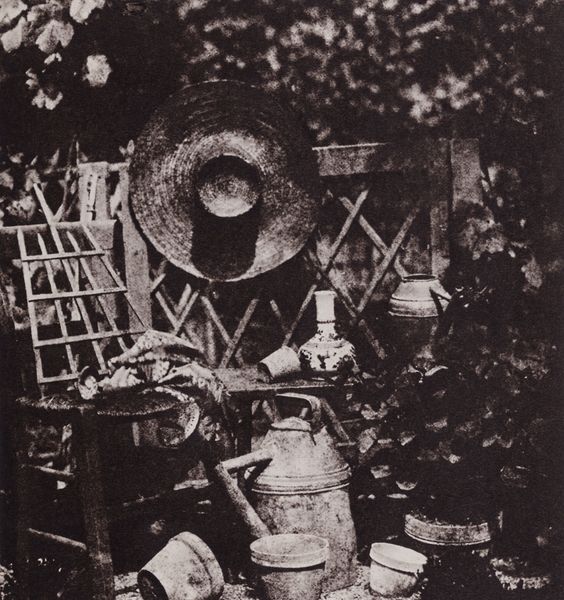
Titel: Stilleben mit Gartengerät und Strohhut
Künstler: Hippolyte Bayard
Schlagwörter: baum, blätter, dunkel, laub, schatten, weiß, bäume, ausschnitt, blumen, braun, grau, holz, hut, licht, schwarz, stuhl, tür, blüten, park, tuch, zaun, alt, wand, holzstuhl, erde, natur, strauch, busch, büsche, gatter, gitter, sonne, sträucher, boden, kelch, blatt, pflanze, pflanzen, wald, schuppen, garten, kanne, keramik, krug, ranken, stilleben, stillleben, ton, vase, beine, blumentopf, kübel, topf, sommer, blumenvase, lehne, studie, farbe, hecke, tag, bank, hocker, schemel, sepia, chair, columns, hat, white, bench, black, dark, gray, green, grey, table, draussen, strohhut, detail, freizeit, staffelei, flowers, metall, pot, wooden, sonnenhut, tor, foto, fotografie, photographie, blumentöpfe, töpfe, griff, becher, gefäss, schwarzweiss, pinsel, gefässe, ranke, photo, rauten, karaffe, wood, stuhlbein, tree, nature, trees, gärtner, gärtnerei, rankhilfe, metal, grass, light, garden, plants, eimer, black and white, shadow, spalier, gegenstand, laube, brauns, fence, bblumen, still life, dirt, ivy, leaves, pflante, gartenarbeit, schwrz, gate, pots, giesskanne, tontöpfe, gartenlaube, epia, legs, grüge, geräte, base, shade, shadows, blumengitter, jug, photograph, gieskanne, gärtnern, watering, watering can, forografie, daguerre, vine, vines, zucht, earth, tools, straw, hobby, image, rankgitter, can, gardening, photogrqaphie, rank, röpfe, umtopfen, giesßkanne, basin, rake, white and black, 19.jh., arragement, gie?kanne, gefä?, yard, vintage, jugs, shady, handle, junk, backyard, vineyard, terra cotta, lattice, workbench, toold, implments, trellis, yard sale, garen, planters